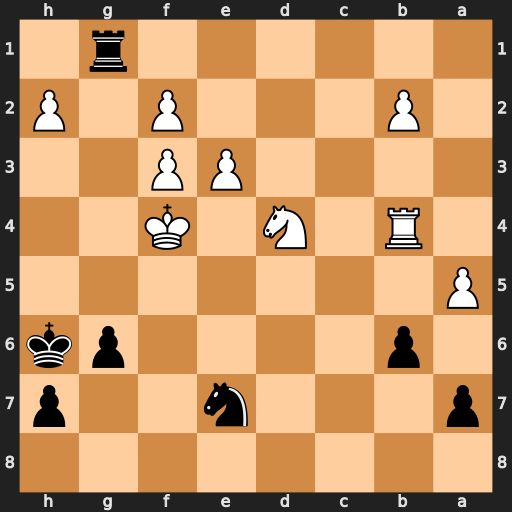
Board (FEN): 8/p3n2p/1p4pk/P7/1R1N1K2/4PP2/1P3P1P/6r1
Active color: b
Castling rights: -
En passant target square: -
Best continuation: Nd5+ Ke4 Nxb4